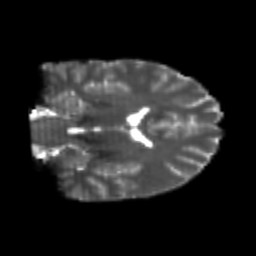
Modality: T2w
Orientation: coronal
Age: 20
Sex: male
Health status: healthy
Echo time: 0.074 s